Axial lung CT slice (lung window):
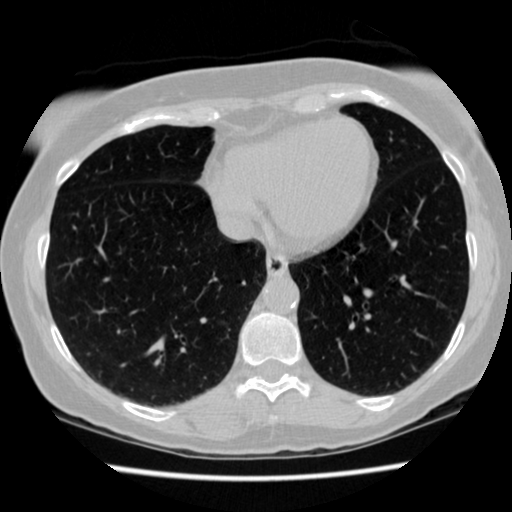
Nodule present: no